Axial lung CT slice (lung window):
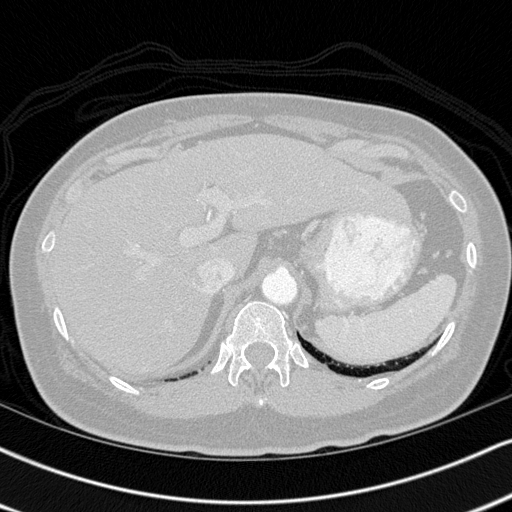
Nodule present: no